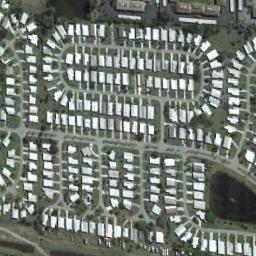
Label: residential